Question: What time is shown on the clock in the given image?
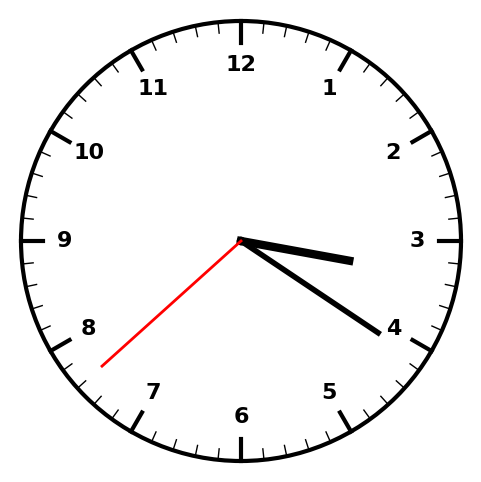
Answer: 03:20:38